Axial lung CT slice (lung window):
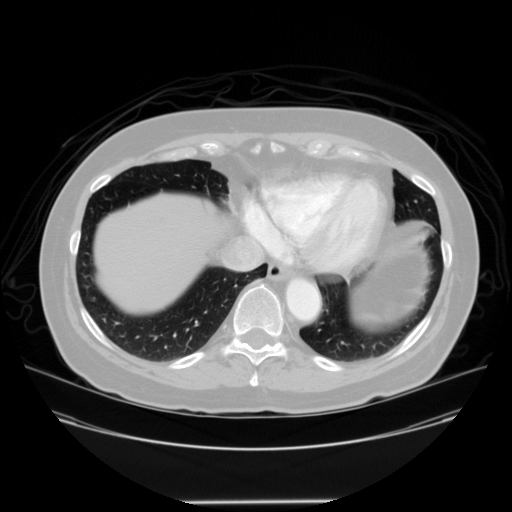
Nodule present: no